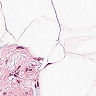
Metastatic tissue present: no